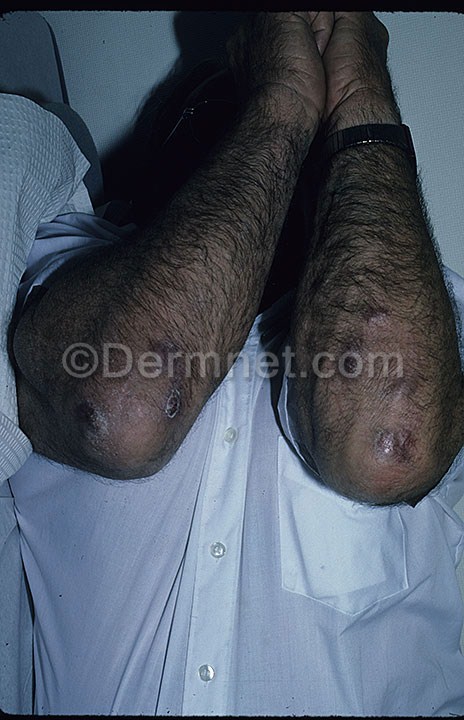
Disease: Systemic Disease